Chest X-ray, AP view. Patient: 53 years old, sex F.
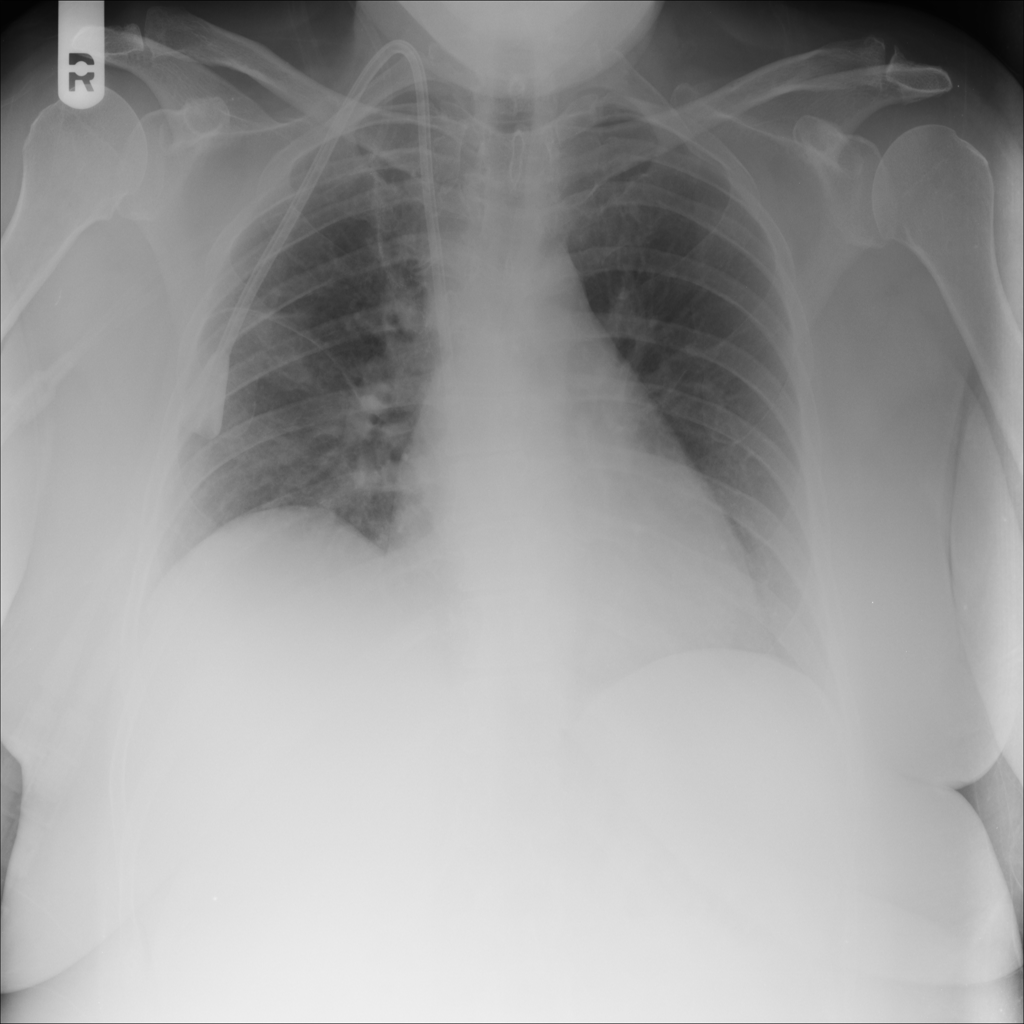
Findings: Infiltration